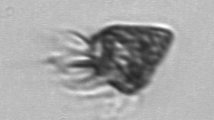
Label: Strombidium_morphotype2